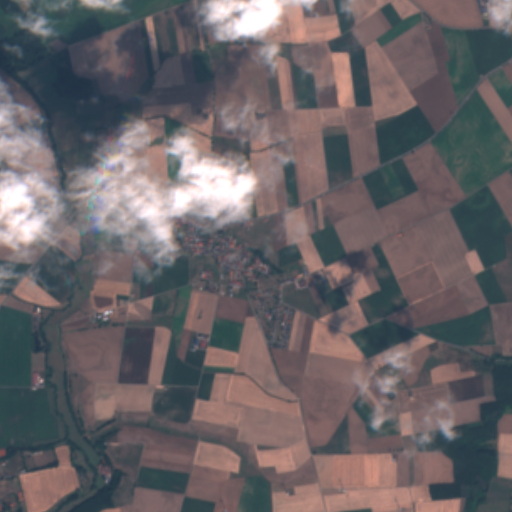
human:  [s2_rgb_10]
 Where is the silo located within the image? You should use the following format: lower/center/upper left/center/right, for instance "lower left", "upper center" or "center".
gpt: The silo is located in the center of the image.
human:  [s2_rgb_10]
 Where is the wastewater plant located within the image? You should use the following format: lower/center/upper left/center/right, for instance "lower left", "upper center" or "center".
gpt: The wastewater plant is located in the lower left of the image.
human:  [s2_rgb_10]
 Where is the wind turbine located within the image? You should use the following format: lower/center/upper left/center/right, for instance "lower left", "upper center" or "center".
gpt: The wind turbine is located in the lower right of the image.
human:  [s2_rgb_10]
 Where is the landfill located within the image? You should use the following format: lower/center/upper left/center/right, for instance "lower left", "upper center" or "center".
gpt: There is no landfill in the image.